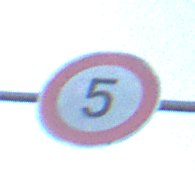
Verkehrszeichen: Geschwindigkeit5
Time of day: SunriseSunset
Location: Outdoor (RoadRail)
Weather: Clear
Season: NotSpecified
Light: Natural